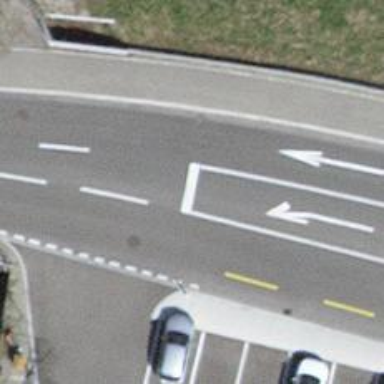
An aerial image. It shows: Secondary road with asphalt surface. There is cycle track on the right side.